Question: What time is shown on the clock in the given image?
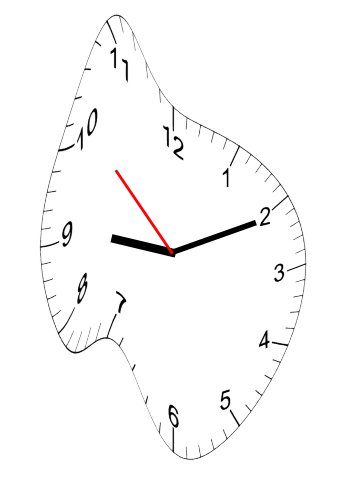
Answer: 09:10:52